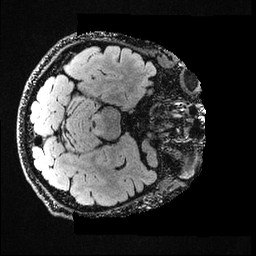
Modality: FLAIR
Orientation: axial
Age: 60
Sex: male
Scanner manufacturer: ge
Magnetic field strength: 3 T
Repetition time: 4.802 s
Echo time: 0.1161 s